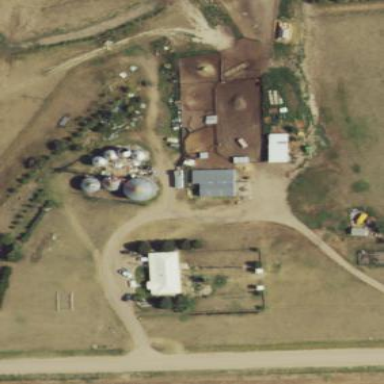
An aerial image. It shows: Farmyard area.